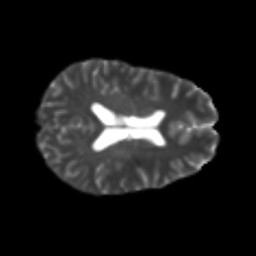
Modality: T2w
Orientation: axial
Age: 24
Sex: female
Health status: healthy
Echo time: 0.074 s